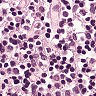
Metastatic tissue present: no